Question: I'm learning Git and I like it so far.
I figured I could just create a custom entry under 'Tools', so I added this:
"C:\Program Files (x86)\Gitin\git.exe" commit -a -c "Commit message here..." $NAME()
It didn't work. I took the command line & executed it directly, I got this:
'''
fatal: Not a git repository (or any of the parent directories): .git
'''
I googled a lot, but I couldn't find any useful tip that would help me solve this.
Any idea how to ?
PS. Custom plugins would be OK, I use 'GExperts' & 'CnPack', but AFAIK they don't help here

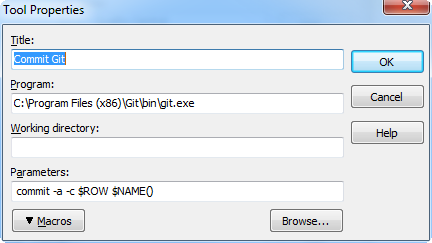
Answer: It seems there are 2 options.
1) You may provide project's directory in "Working directory". That probably would be the best option if you mainly work only on one project.
2) Use command prompt to change to that directory. Use 'cmd' for Program and '/C cd $PATH($EDNAME) && "C:\Path to git\git.exe" commit -a' for Parameters. Git will add all changed files to the index, prompt you for the message and then commit. If you would like command prompt to stay open after that, change switch '/C' to '/K'.